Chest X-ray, PA view. Patient: 29 years old, sex F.
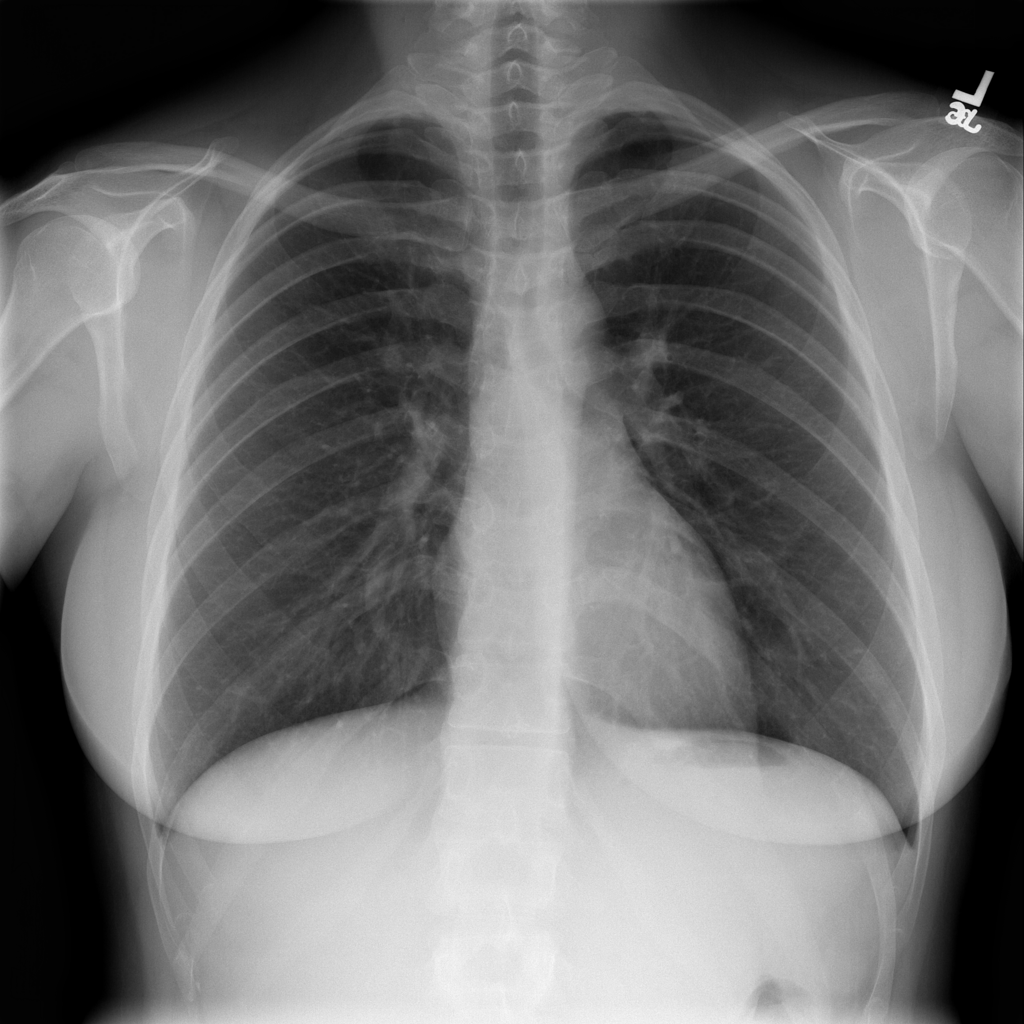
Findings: No Finding